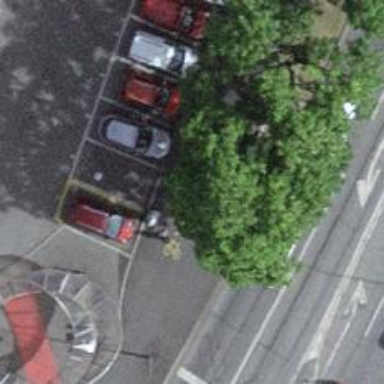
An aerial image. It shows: Charging station.